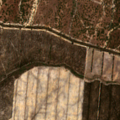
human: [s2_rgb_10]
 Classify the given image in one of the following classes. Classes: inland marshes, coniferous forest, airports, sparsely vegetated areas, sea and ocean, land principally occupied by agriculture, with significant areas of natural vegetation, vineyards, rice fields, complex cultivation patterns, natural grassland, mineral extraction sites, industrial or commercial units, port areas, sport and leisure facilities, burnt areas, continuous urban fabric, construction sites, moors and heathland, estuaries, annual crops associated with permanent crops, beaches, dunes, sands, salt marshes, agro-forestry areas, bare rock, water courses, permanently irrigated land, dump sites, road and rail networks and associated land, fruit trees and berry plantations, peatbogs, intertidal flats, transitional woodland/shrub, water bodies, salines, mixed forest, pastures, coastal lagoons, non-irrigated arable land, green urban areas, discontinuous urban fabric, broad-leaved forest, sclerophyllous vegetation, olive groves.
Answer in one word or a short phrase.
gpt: agro-forestry areas, broad-leaved forest, transitional woodland/shrub